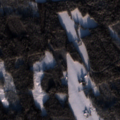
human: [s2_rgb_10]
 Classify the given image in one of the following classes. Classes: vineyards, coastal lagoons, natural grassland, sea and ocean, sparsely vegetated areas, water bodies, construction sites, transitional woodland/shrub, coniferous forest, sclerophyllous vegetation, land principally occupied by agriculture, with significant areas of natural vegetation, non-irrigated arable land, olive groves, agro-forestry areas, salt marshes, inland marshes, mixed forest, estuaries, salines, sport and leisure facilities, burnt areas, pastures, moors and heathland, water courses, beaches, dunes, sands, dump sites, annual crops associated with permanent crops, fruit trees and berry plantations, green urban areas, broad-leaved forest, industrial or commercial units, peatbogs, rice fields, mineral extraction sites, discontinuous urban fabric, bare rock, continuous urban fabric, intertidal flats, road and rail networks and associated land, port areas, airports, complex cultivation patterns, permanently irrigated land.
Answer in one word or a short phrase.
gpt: land principally occupied by agriculture, with significant areas of natural vegetation, coniferous forest, mixed forest